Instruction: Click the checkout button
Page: cart
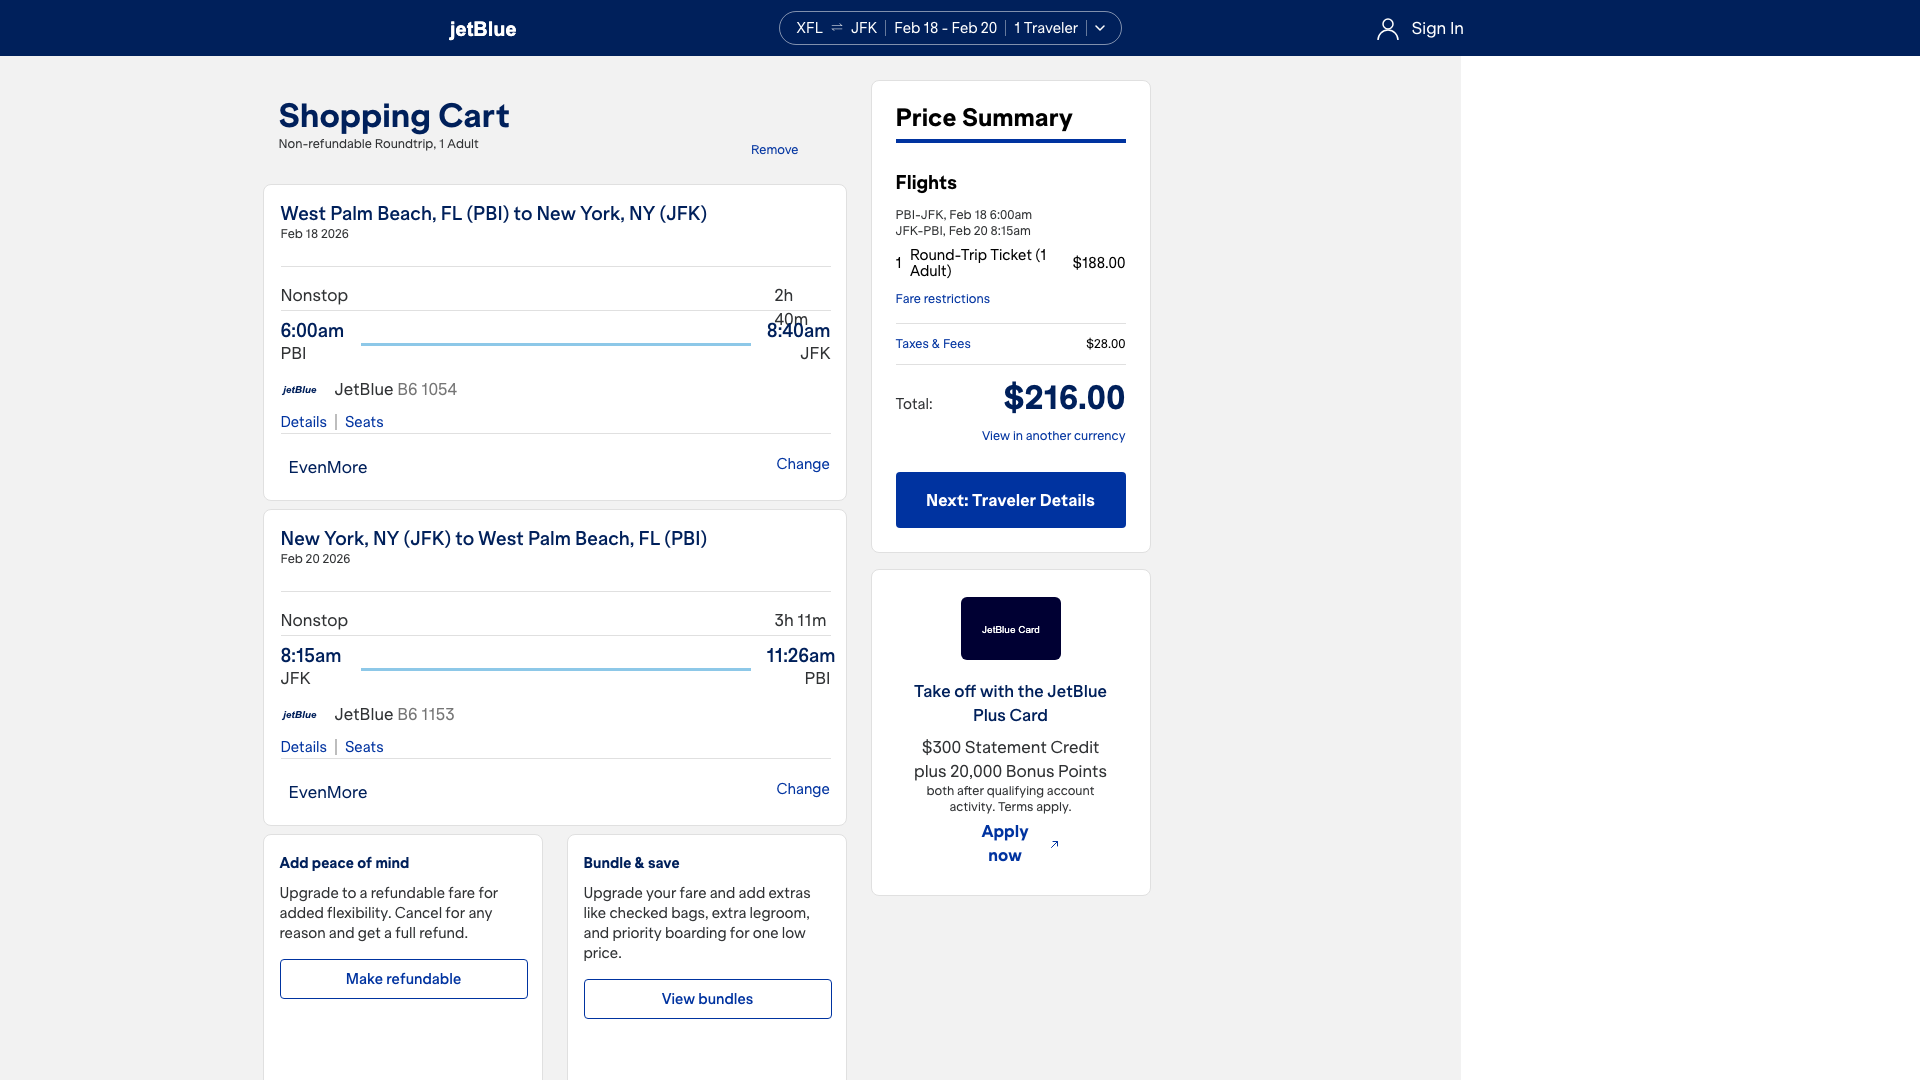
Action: click